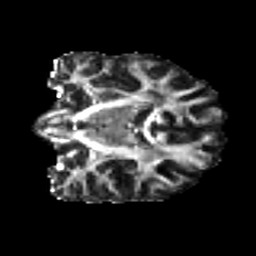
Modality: FA
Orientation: coronal
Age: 28
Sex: male
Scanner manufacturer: ge
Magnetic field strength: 3 T
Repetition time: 7.8 s
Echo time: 0.061 s